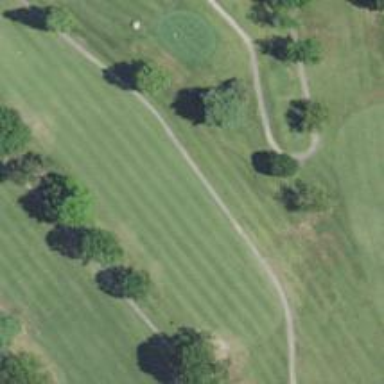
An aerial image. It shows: View of golf hole.